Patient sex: M
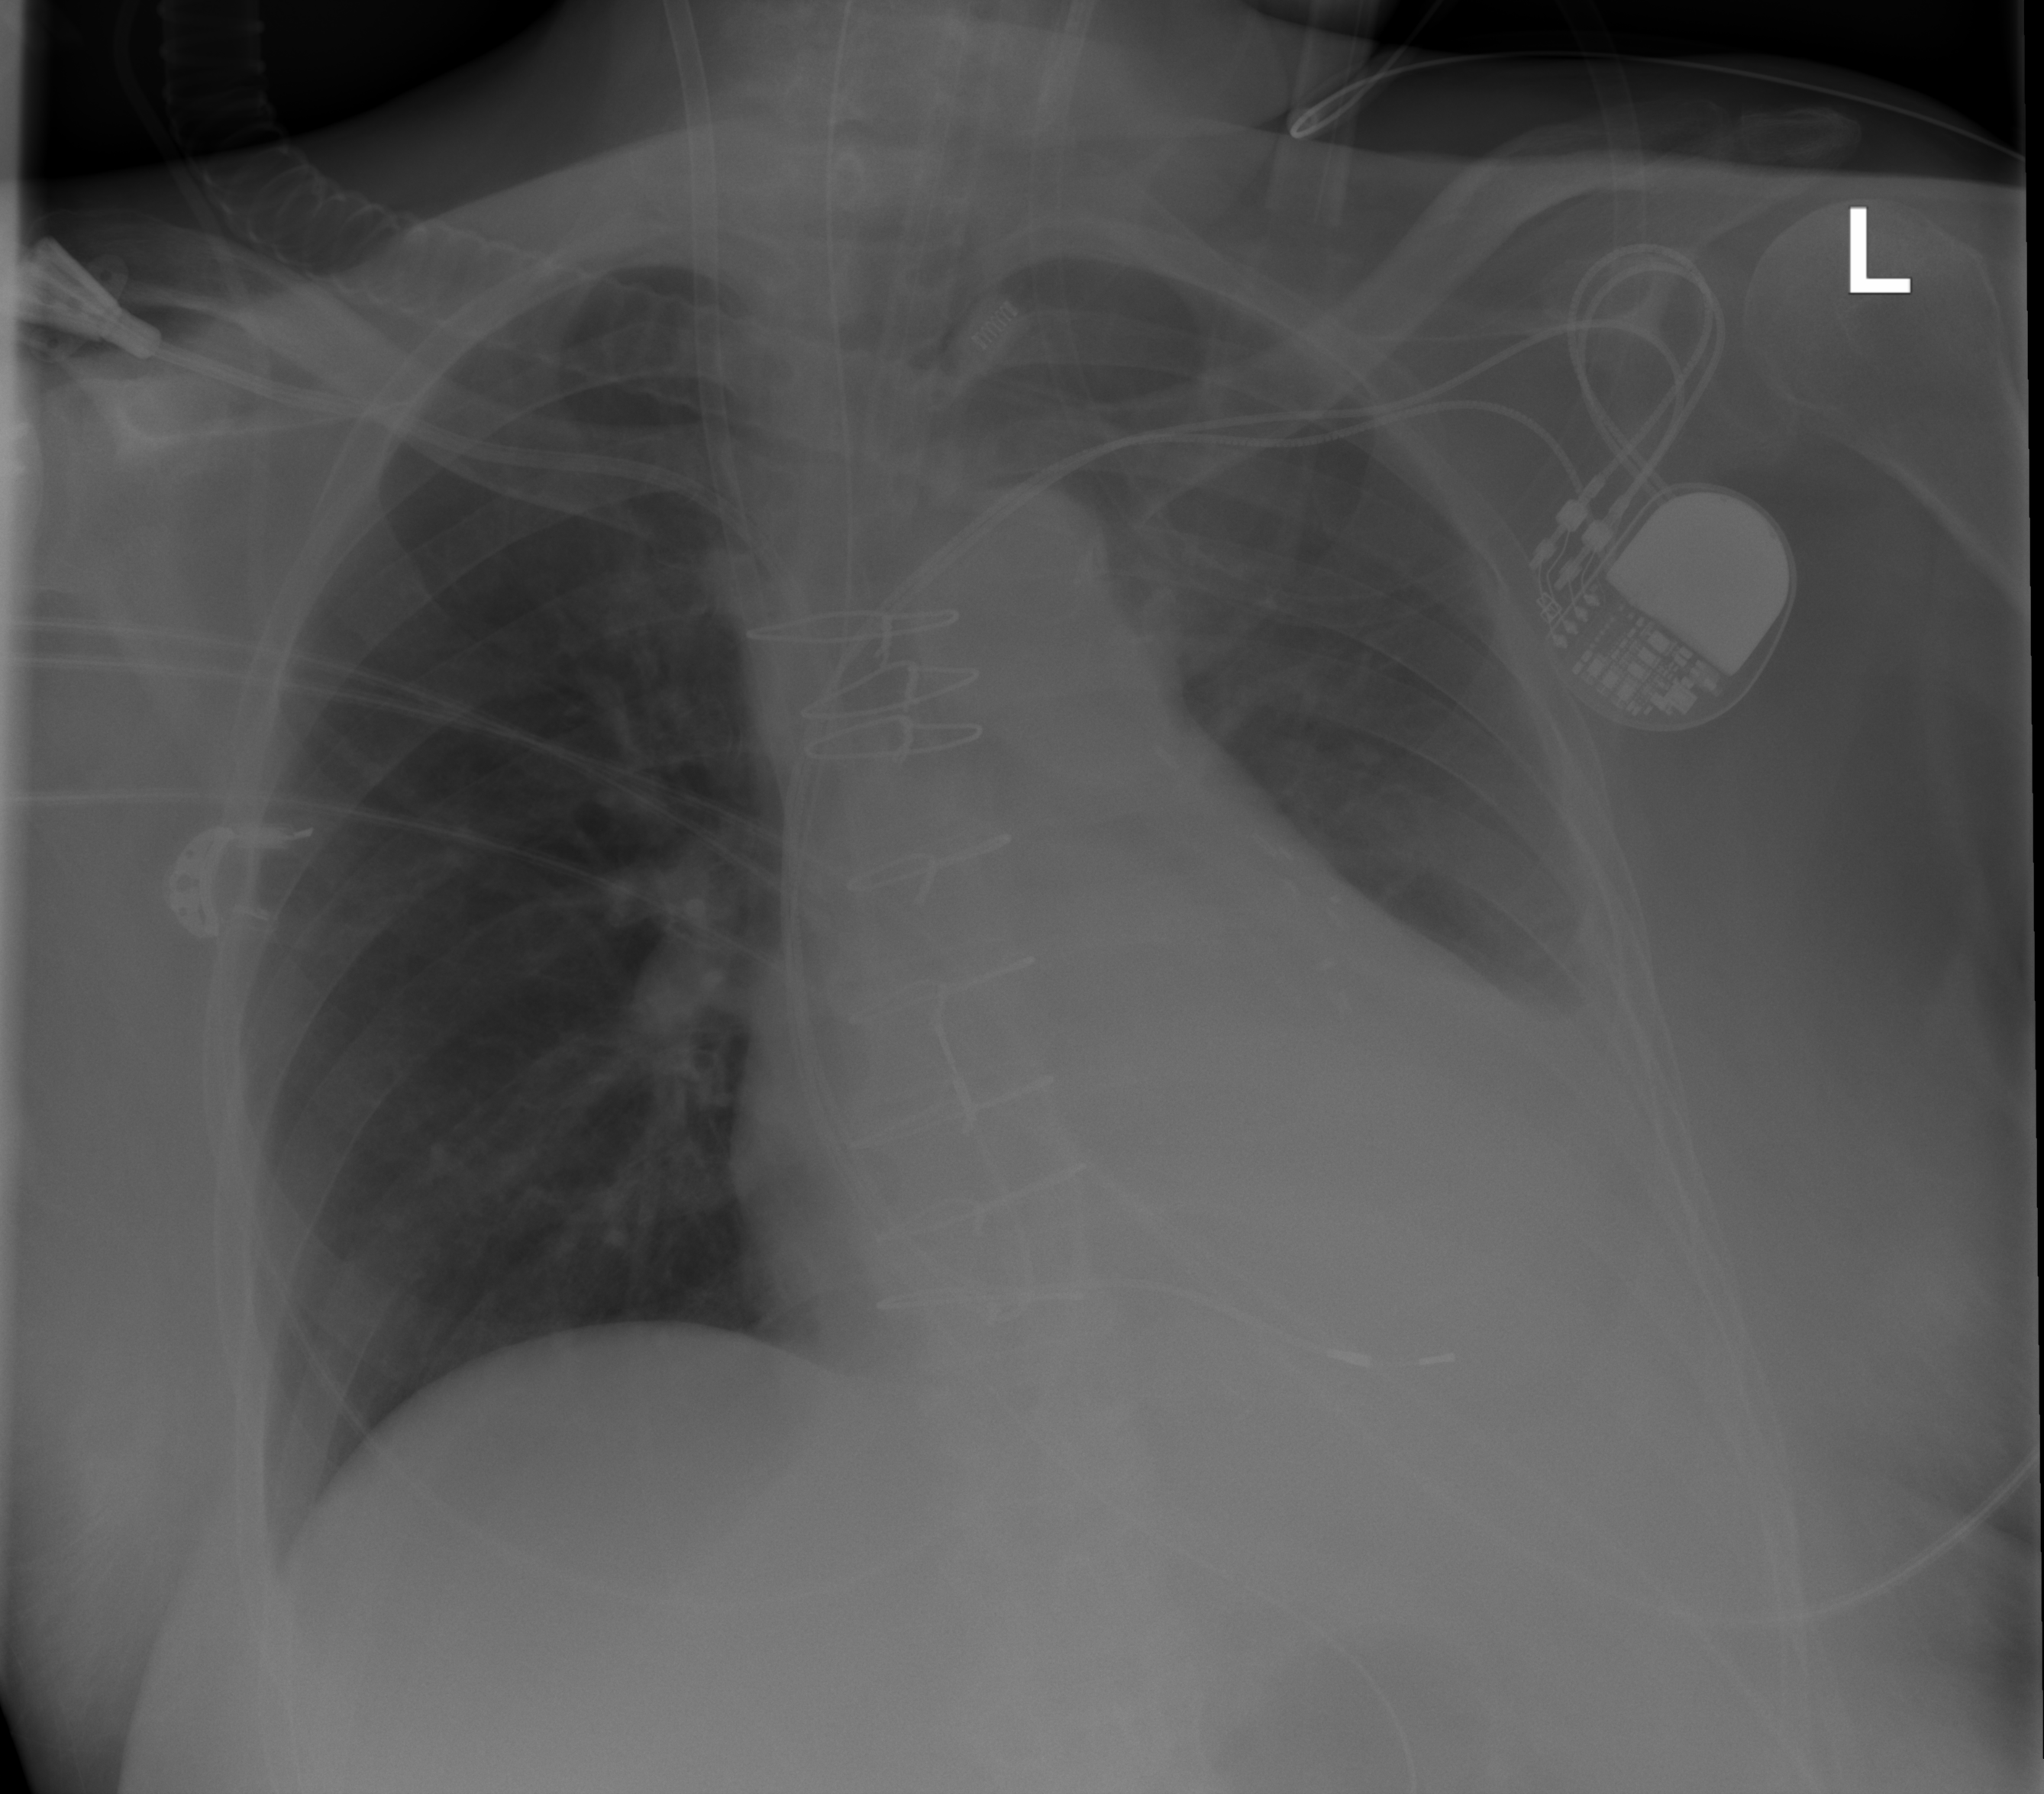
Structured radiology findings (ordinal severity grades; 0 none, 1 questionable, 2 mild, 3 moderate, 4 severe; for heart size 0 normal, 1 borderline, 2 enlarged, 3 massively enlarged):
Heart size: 2
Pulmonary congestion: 0
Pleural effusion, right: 0
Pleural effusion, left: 3
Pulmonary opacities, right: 0
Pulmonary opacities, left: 0
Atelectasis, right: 0
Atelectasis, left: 0